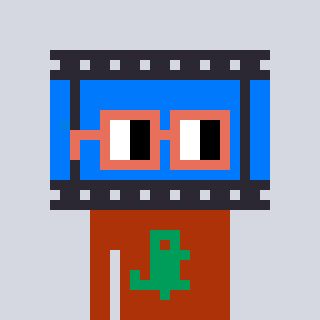
a pixel art character with square orange glasses, a film strip-shaped head and a hotbrown-colored body on a cool background